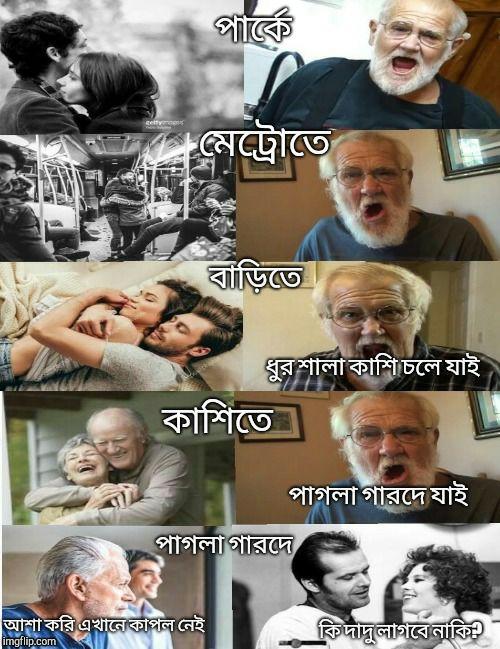
Text: পার্কে, মেট্রোতে, বাড়িতে, ধুর শালা কাশি চলে যাযই। কাশিতে, পাগলা গারদে যাযই। পাগলা গারদে, আশা করি এখানে কাপল নেই, কি দাদু লাগবে নাকি?
Label: Non Hate